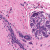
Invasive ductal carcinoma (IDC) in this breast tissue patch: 0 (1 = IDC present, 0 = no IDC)